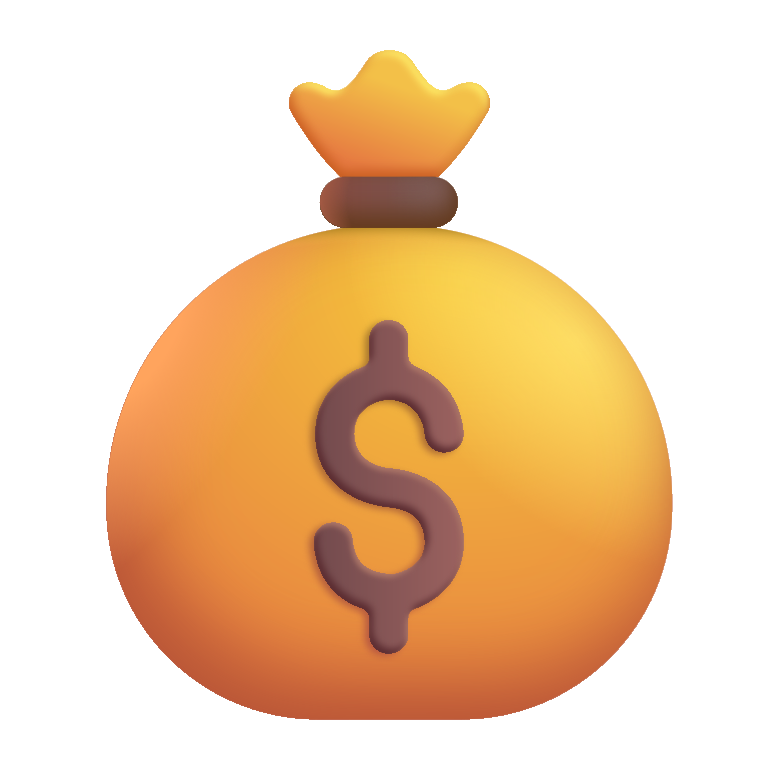
money bag color